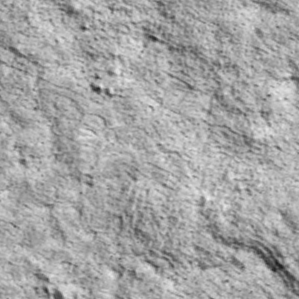
Label: non_frost